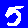
Digit: 5